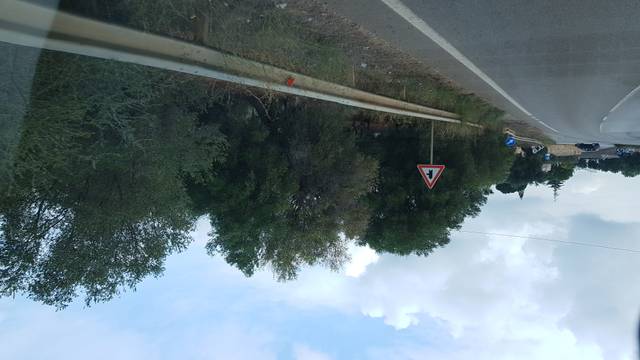
Region: Italy
Coordinates: 40.734, 17.593